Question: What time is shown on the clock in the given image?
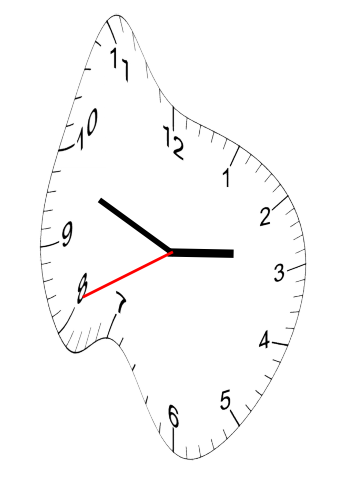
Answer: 02:48:41